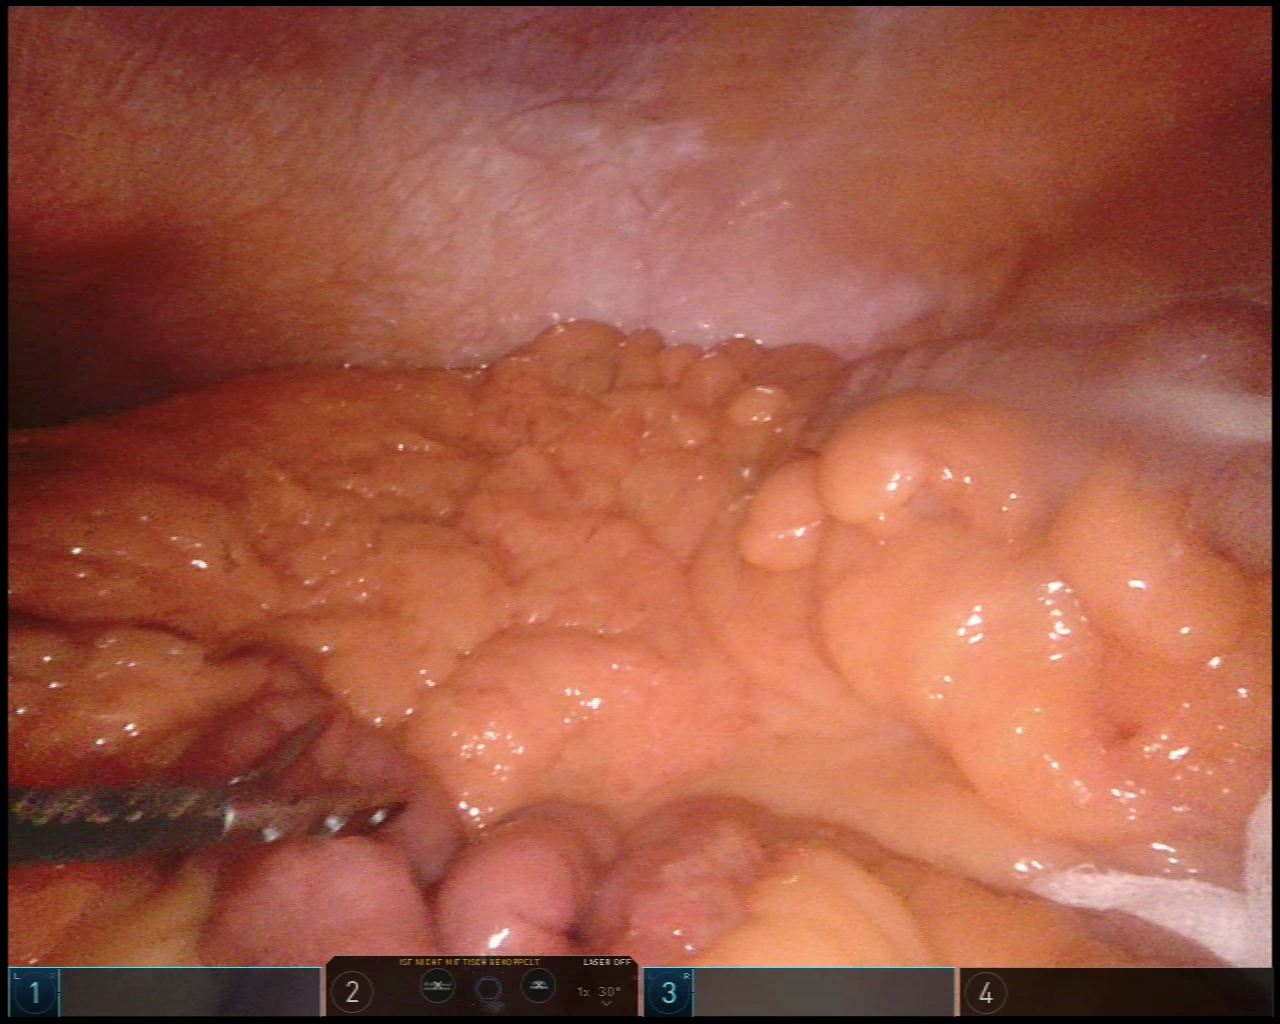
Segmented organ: abdominal_wall
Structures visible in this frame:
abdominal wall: yes
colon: yes
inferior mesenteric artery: no
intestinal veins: no
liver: no
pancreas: no
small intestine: yes
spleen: no
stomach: no
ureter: no
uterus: no
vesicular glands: no